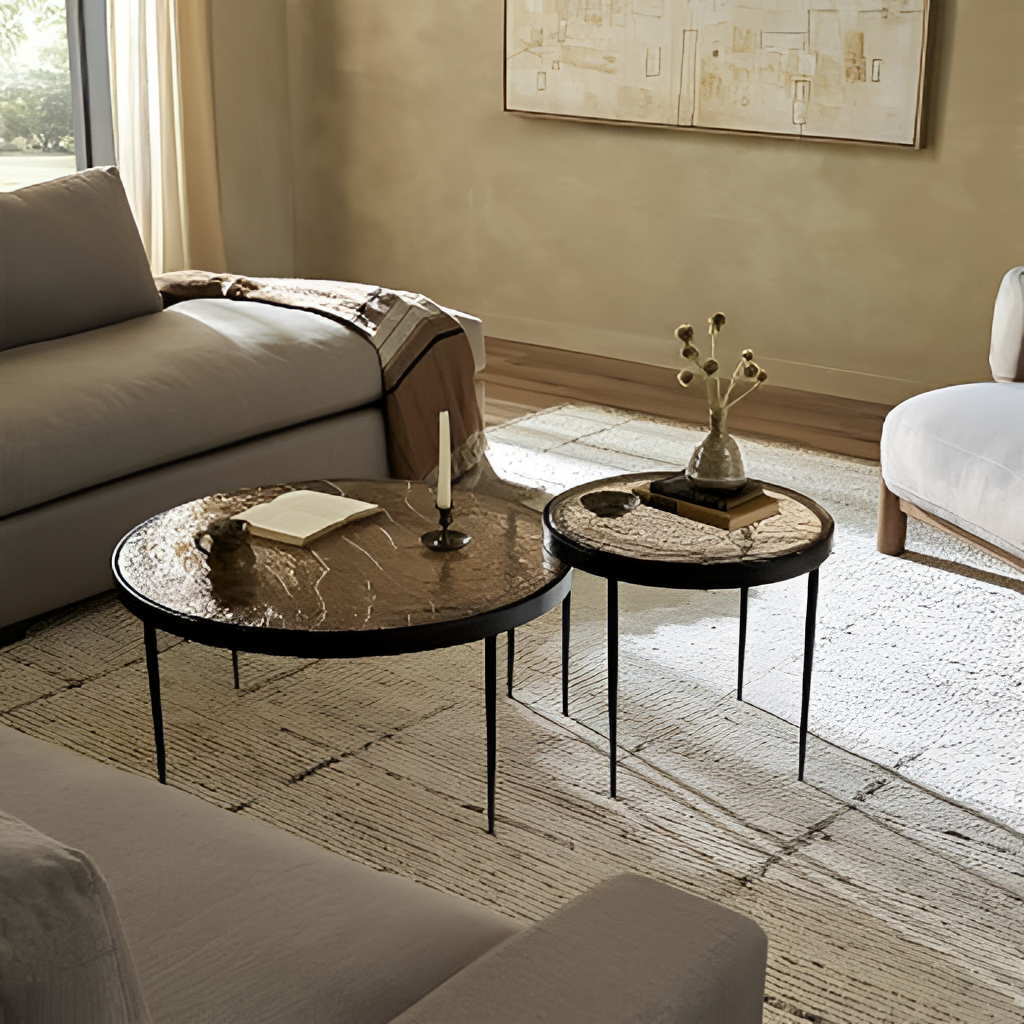
metal coffee table, living room, modern, beige paint wallpaper, with solid pattern, wood flooring, with plank pattern